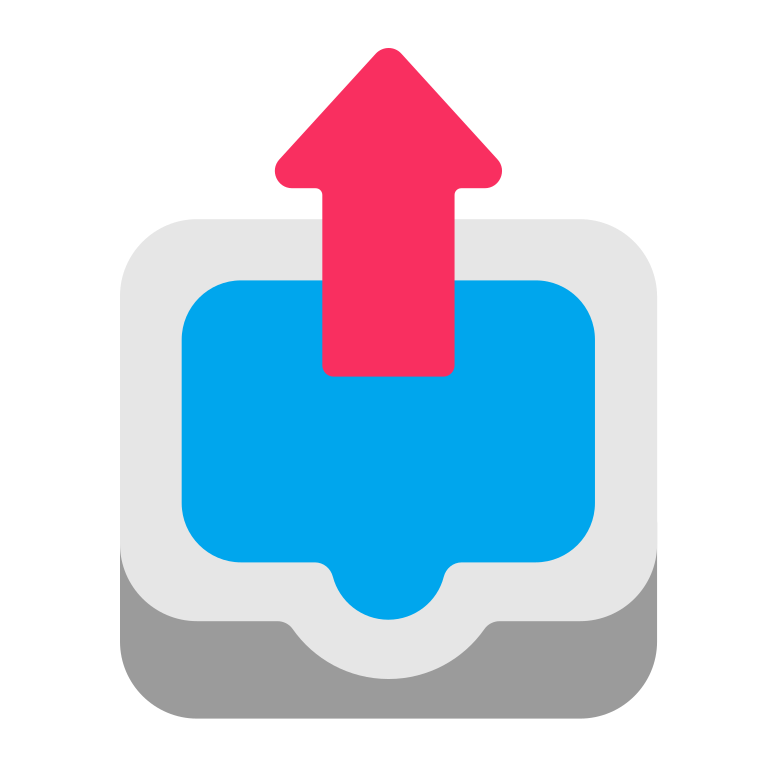
outbox tray flat